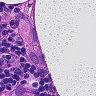
Metastatic tissue present: yes